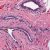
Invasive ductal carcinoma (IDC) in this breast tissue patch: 0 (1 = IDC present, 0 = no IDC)